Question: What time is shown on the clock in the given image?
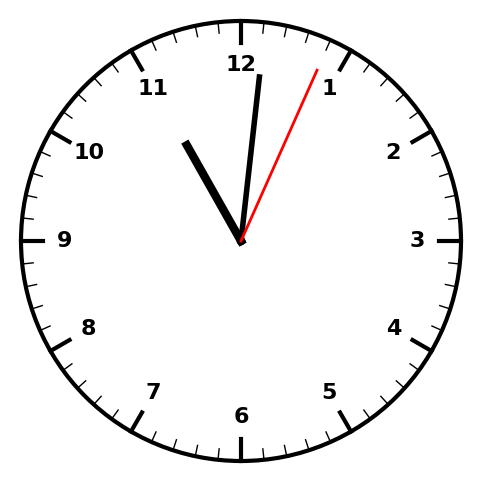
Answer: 11:01:04